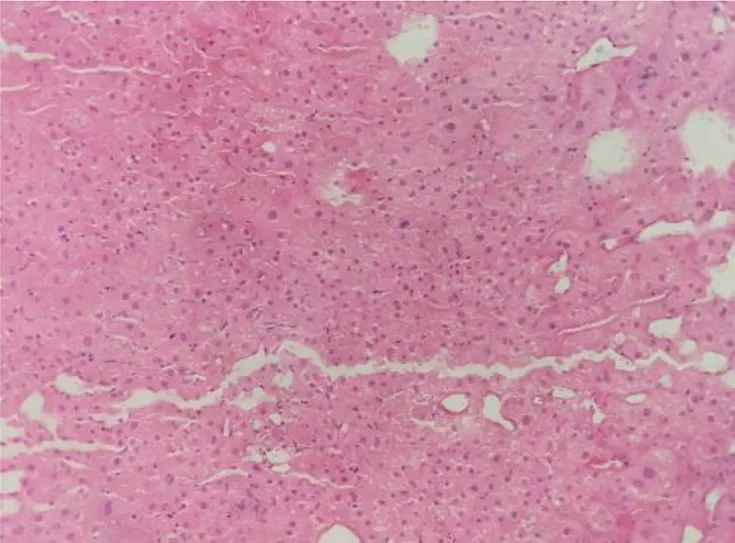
Histological findings of the liver at autopsy (hematoxylin and eosin staining). The pathological diagnosis is hepatocellular carcinoma.
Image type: pathology (h&e)